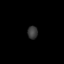
Tissue: lung
Cell type: Epithelial cells
Senescence score: 0.07843
Nuclear area (px): 131
Mean DAPI intensity: 56.198